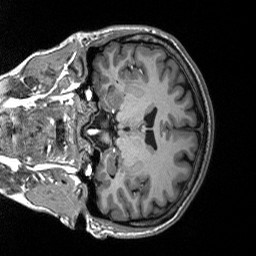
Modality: T1w
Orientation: coronal
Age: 33
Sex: female
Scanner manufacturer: siemens
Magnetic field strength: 3 T
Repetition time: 2.53 s
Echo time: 0.00219 s